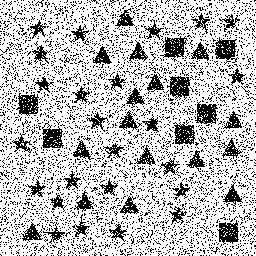
Squares: 8
Triangles: 16
Stars: 24
Total shapes: 48